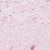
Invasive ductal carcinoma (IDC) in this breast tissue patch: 0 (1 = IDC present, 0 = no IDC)